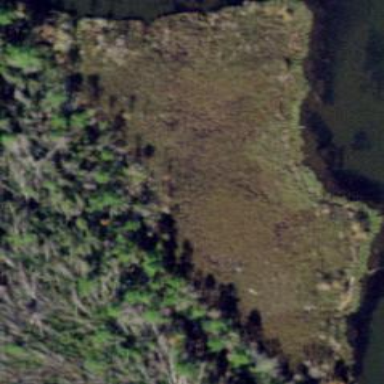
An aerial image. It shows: Marshy wetland area.